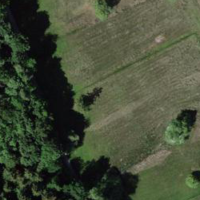
EUNIS habitat code: 16
Species observed at this site:
Anthocharis cardamines
Corvus corone
Geum rivale
Aquilegia vulgaris
Gonepteryx rhamni
Prunus padus
Iris sibirica
Cercopis vulnerata
Filipendula ulmaria